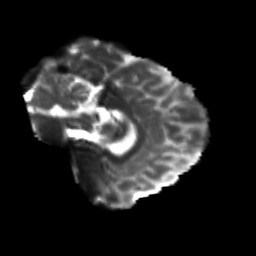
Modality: T2w
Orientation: sagittal
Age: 25
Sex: male
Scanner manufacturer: siemens
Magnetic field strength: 3 T
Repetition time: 3.5 s
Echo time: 0.113 s